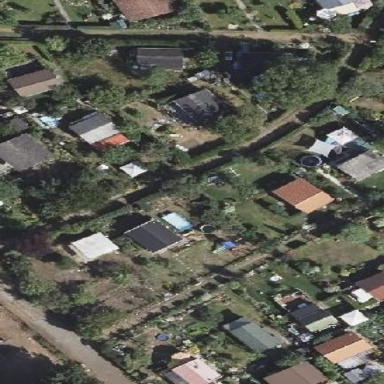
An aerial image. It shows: Plot within allotments.